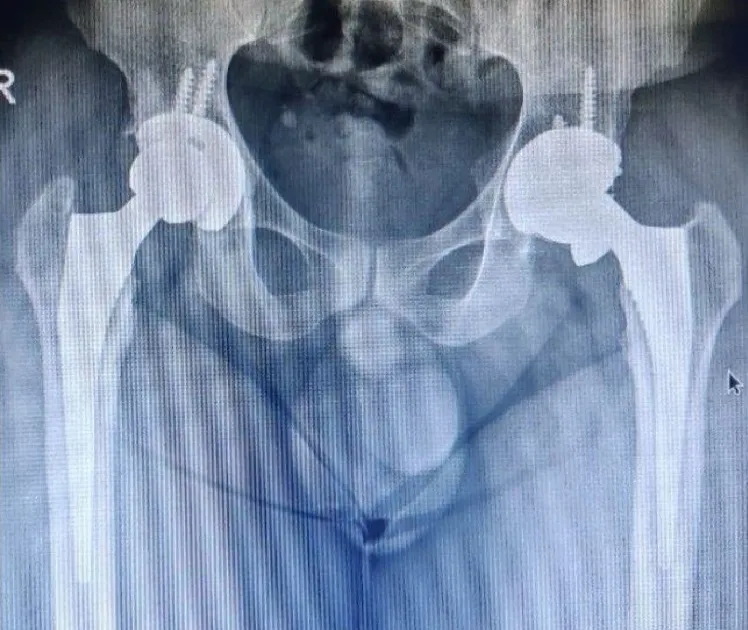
Shows a left side ceramic liner fracture.
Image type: radiology (x_ray)